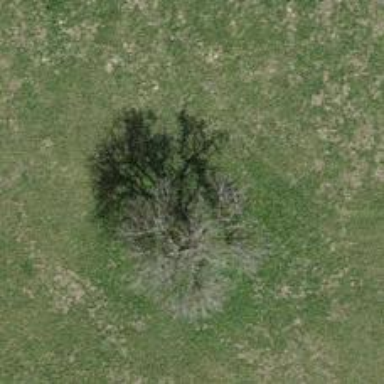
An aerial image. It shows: Beautiful tree in nature.